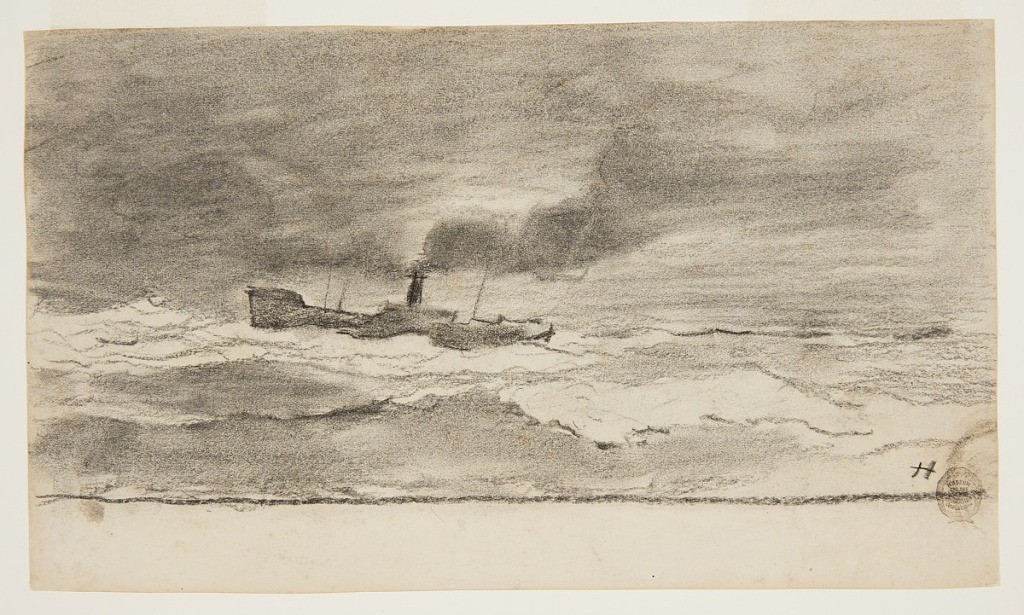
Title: Seascape with Fishing Trawler, Cullercoats, England
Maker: Winslow Homer, American, 1836–1910
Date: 1881–82
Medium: Charcoal on paper
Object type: Drawing
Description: Horizontal view of a heavy sea with a cloudy sky; a fishing trawler, pointed toward the left, emits heavy smoke from its stack.  Bare margin acorss bottom of sheet.